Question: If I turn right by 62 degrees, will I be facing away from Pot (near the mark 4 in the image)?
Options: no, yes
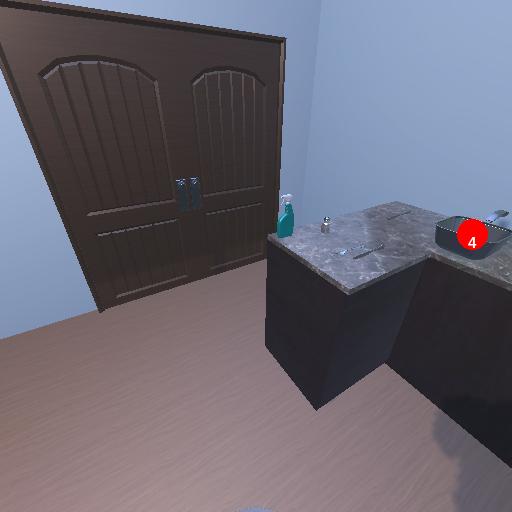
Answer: no